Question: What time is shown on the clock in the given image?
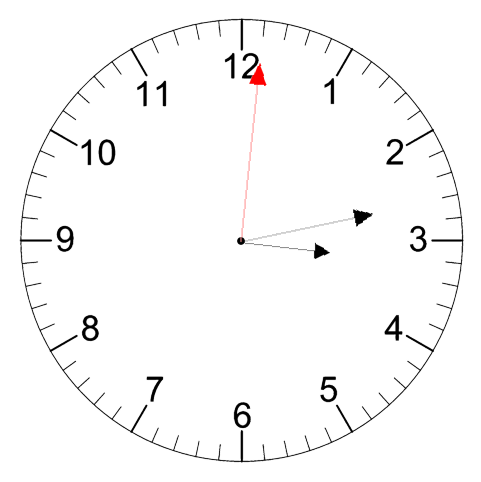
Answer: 03:13:01